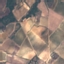
Land use / land cover: PermanentCrop